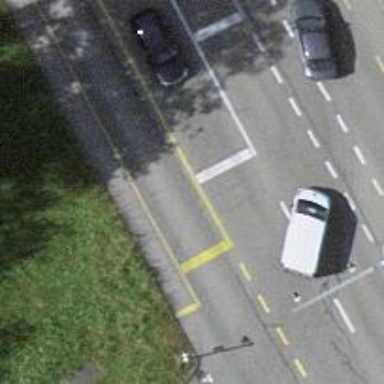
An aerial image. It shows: Road with traffic signals.